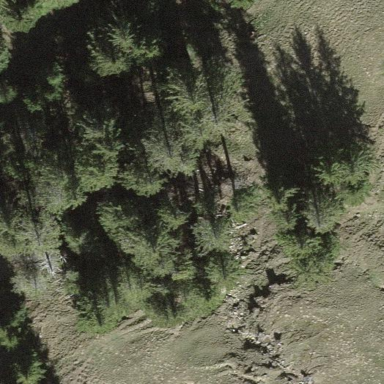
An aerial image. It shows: Forest area.